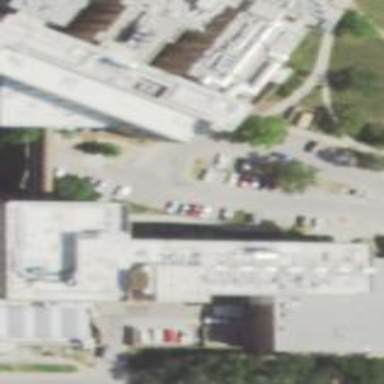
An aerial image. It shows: University building.